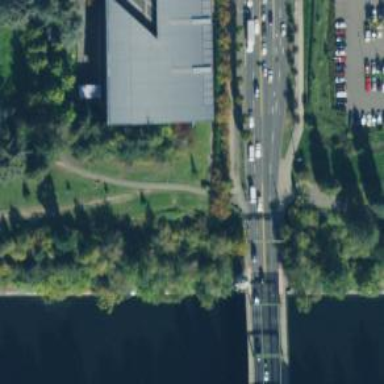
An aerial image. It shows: Footway bridge.